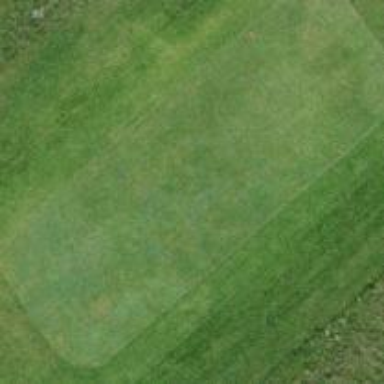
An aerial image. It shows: Grassy area designated as golf tee.